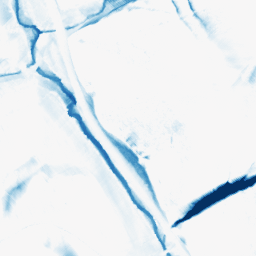
Category: morphological
Decomposition family: morphological_diamond
Decomposition parameters: operation: closing
radius: 15
Upsampling method: bicubic
Upsampling parameters: scale: 8
Upsampling scale: 8